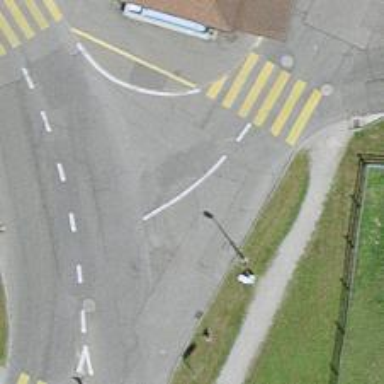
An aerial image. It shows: Smoothly paved residential road with grade1 tracktype.